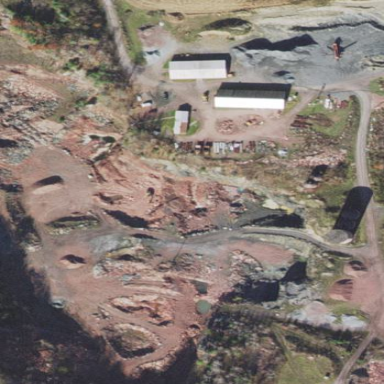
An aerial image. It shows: Quarry that is man-made.